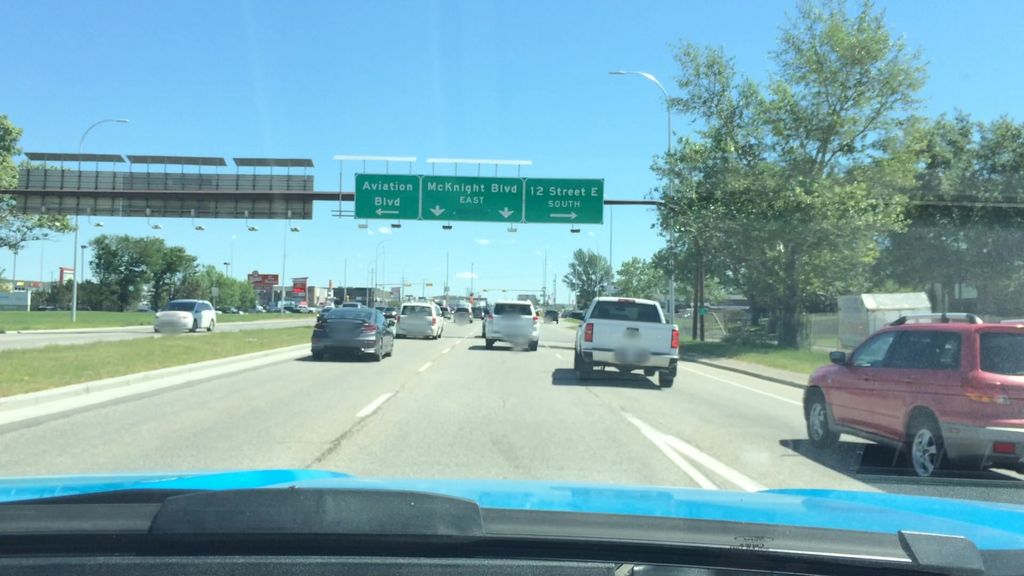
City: calgary